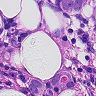
Metastatic tissue present: yes